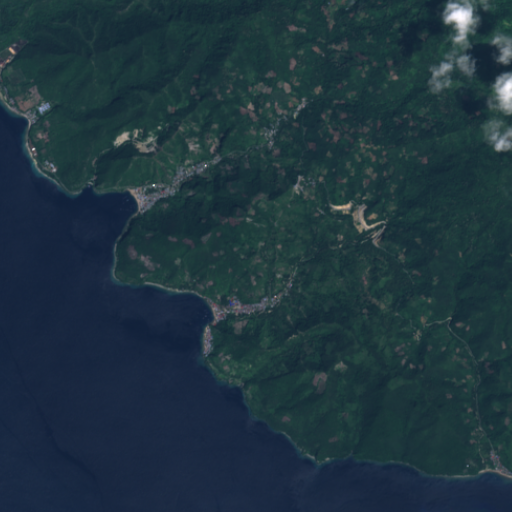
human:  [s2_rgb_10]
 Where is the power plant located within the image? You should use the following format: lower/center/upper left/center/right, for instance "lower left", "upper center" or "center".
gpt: The power plant is located in the upper left of the image.
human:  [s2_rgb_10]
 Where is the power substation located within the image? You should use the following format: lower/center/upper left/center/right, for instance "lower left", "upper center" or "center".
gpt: The power substation is located in the upper left of the image.
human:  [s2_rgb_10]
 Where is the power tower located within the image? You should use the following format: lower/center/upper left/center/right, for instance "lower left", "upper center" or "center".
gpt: The power tower is located in the upper left of the image.
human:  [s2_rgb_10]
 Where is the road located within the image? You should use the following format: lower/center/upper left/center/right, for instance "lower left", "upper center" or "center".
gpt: There is no road in the image.